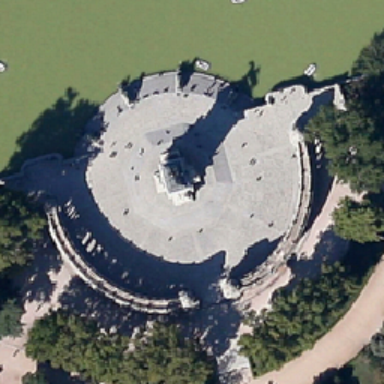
The round square is at the bank .